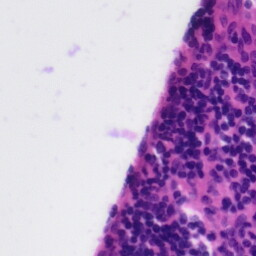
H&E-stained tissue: Tonsil